Interaction volume radius: 5 \u00c5
Interaction volume height: 30 \u00c5
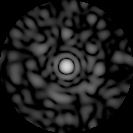
Disorder parameter: 0.8317